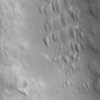
Label: not_dusty